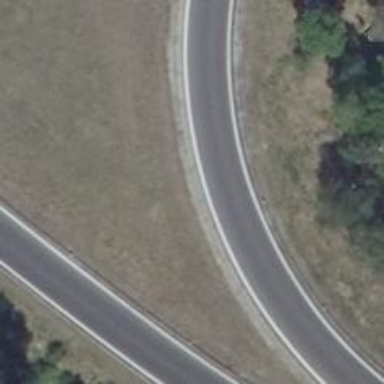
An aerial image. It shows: Asphalt motorway link.